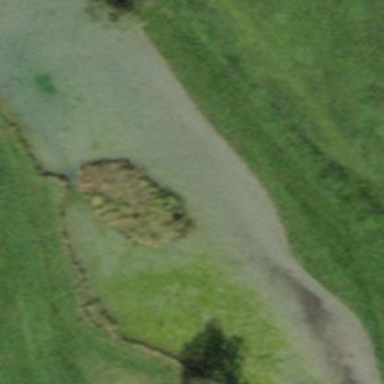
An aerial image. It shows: Water hazard on golf course. The hazard is natural water feature.